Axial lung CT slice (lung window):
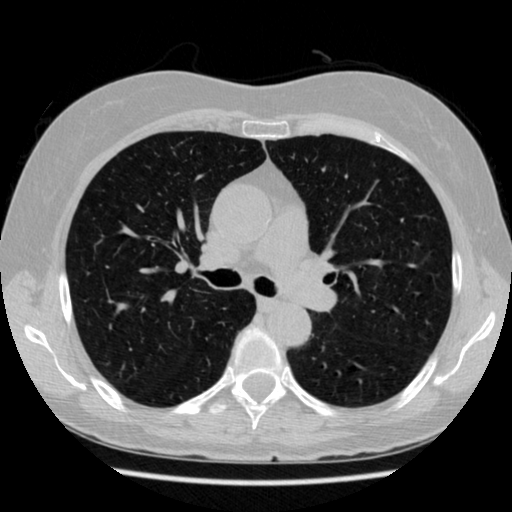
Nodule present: no